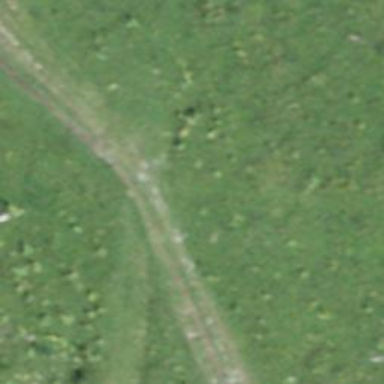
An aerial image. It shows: Path on the ground.